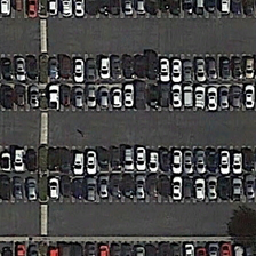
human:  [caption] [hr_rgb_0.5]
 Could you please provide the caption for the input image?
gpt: The cars in the parking lot are too crowded to see more space.

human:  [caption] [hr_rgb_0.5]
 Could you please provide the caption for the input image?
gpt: The car in the parking lot is so crowded that you can't see more space.

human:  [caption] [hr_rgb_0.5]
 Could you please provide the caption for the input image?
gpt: The cars in this parking lot are too crowded to see more parking spaces.

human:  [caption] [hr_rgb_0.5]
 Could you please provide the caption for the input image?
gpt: The car in this parking lot is so crowded that you can't see more space.

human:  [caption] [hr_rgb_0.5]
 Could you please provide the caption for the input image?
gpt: This parking car is so crowded that I can't see any more space.